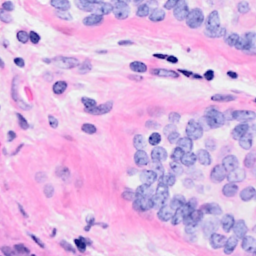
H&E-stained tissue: Breast